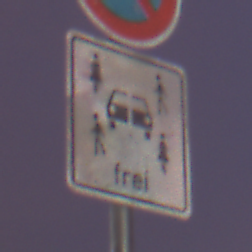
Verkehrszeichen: CarsharingfahrzeugeFrei
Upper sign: EingeschraenktesHalteverbot
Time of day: SunriseSunset
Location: Outdoor (Urban)
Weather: PartlyCloudy
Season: NotSpecified
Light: Artificial